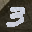
Label: 3